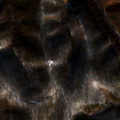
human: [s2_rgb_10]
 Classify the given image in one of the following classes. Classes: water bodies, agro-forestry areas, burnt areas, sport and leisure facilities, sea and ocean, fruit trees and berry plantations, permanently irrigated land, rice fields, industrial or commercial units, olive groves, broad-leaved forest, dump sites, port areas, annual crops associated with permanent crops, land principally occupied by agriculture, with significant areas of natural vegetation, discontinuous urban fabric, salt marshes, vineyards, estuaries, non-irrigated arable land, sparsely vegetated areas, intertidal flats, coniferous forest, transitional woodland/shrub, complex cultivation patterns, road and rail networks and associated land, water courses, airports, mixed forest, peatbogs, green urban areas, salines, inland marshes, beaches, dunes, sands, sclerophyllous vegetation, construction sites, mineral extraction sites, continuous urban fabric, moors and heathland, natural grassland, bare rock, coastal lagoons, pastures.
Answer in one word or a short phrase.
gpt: broad-leaved forest, mixed forest